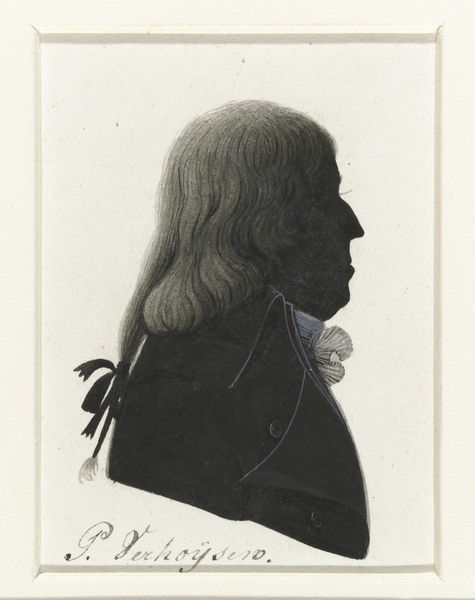
Titel: P. Verhoijsen
Künstler: Hausdorff
Standort: Amsterdam
Institution: Rijksmuseum
Schlagwörter: mann, schatten, mund, nase, profil, schwarz, schleife, jacke, kragen, portrait, haare, zopf, knöpfe, schwarzweiss, portait, seite, scnitt, knböpfe, verhoysero